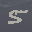
Label: 5